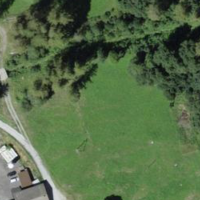
EUNIS habitat code: 26
Species observed at this site:
Centaurea scabiosa